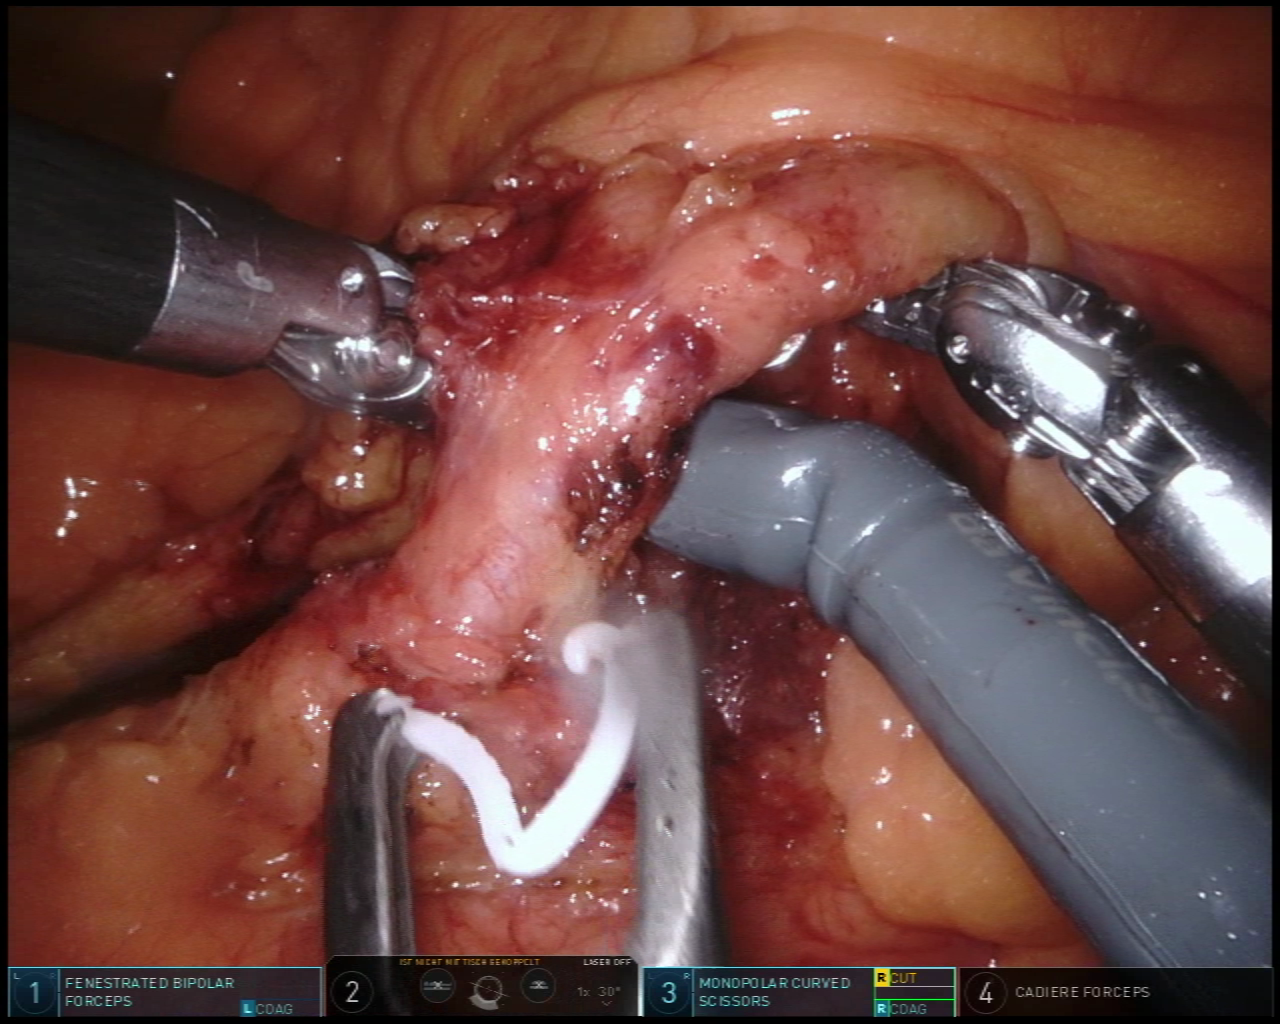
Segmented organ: inferior_mesenteric_artery
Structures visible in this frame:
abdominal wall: no
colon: no
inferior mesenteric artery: yes
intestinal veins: no
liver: no
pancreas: no
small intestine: no
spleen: no
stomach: no
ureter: no
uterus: no
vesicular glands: no